Question: I have used the function to make the Y and Z axes of a 3-dimensional plot appear with equivalent scale sizes in MATLAB.
I acheived this using the following code (applied after plotting a figure with ):
'''
tmpAspect=daspect(); % get the aspect ratio of the axes scales
daspect(tmpAspect([1 2 2])); % make the Y and Z axes equal in scale
'''
This is exactly the behaviour I am looking for, as I need the Y and Z axes to be the same when the figure is initially plotted.
However - if I try to then zoom in, I am only able to zoom whilst maintaining the strict relationship between the Y and Z axes. This is of course exactly what I've asked the program to do, and it's doing its job very well. But I only want this relationship between the Y and Z axes to be applied at the time of generating the plot - after that, it needs to be possible to zoom in any way I like.
Is there a way of setting a plot up with an equivalent scale (as in the code above), but allowing the user to then break this relationship if they want to?
Edit: image below shows three views of my figure. First, in three dimensions, it can be seen that it's useful to maintain a strict relationship between the Y and Z axes (both are in degrees). Second, this is the view of the X and Y axes only. In order to see in more detail (3rd image), it's necessary to zoom in horizontally only. At this point, it's useful to remove the relationship between the Y and Z axes to facilitate better visualisation.
n.b. The Y axis contains the 'X position' data and the Z axis contains 'Y position' data. Just to make things more confusing!

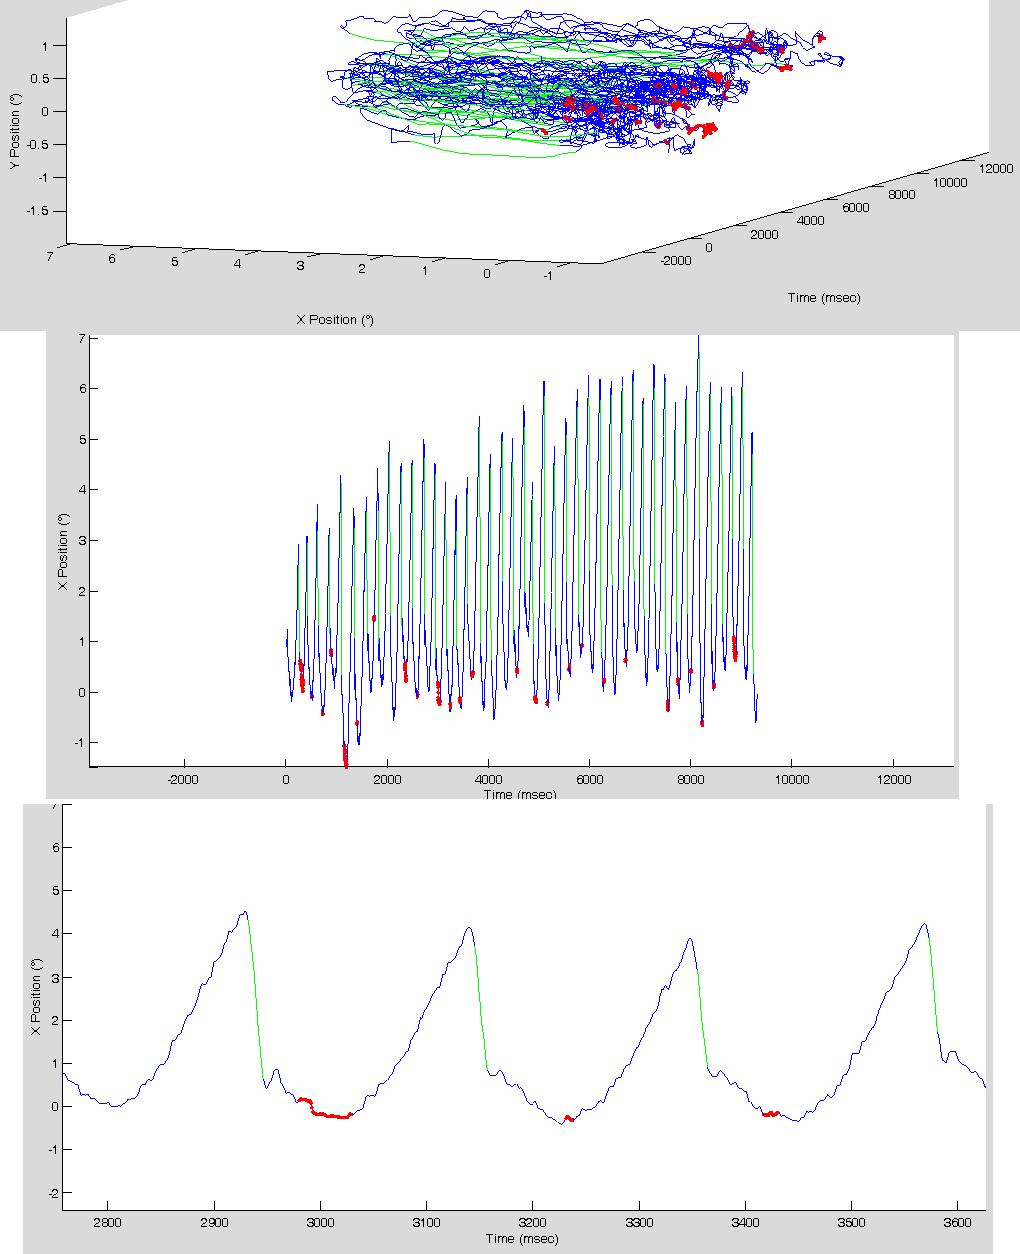
Answer: OK, here's my first stab at your problem. Approach:
- -
When you press a button, horizontal zooming (e.g., only in x-direction) will be immediately enabled, so scrolling your mouse wheel will then zoom the axes horizontally.
Before diving in, just copy and paste everything into an m-file called 'myPlot.m' and execute it. See if this is indeed something along the lines of what you're after. If you're satisfied, I can then spice it up further.
'''
function myPlot
% init figure
fig = figure;
set(fig, 'units', 'normalized');
% some sample data
datat = 0:200*pi;
dataz = sin(datat) + rand(size(datat));
datay = cos(datat) + rand(size(datat));
datax = datat;
% sample plot
plt3D
% your current method
function plt3D(varargin)
cleanFig
plot3(datax, datay, dataz, 'b.')
view(-68, 30)
tmpAspect = daspect();
daspect(tmpAspect([1 2 2]));
end
% 2D plot, XY projection
function pltXY(varargin)
cleanFig
plot(datax, datay, 'b.')
xlabel('Time [msec]')
ylabel('X-position');
zoom xon
end
% 2D plot, XZ projection
function pltXZ(varargin)
cleanFig
plot(datax, dataz, 'b.')
xlabel('Time [msec]')
ylabel('Y-position (^{\circ})');
zoom xon
end
% draw the buttons
function pltButtons
uicontrol(...
'parent' , fig,...
'style' , 'pushbutton', ...
'units' , 'normalized',...
'position', [0, 0, 1/3, 1/15], ...
'string' , 'plot 3D',...
'callback', @plt3D);
uicontrol(...
'style' , 'pushbutton', ...
'units' , 'normalized',...
'position', [1/3, 0, 1/3, 1/15], ...
'string' , 'plot XY',...
'callback', @pltXY);
uicontrol(...
'style' , 'pushbutton', ...
'units' , 'normalized',...
'position', [2/3, 0, 1/3, 1/15], ...
'string' , 'plot XZ',...
'callback', @pltXZ);
end
% re-init the figure
function cleanFig
set(0, 'currentfigure', fig)
clf, hold on
pltButtons
end
end
'''